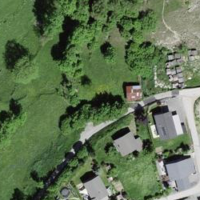
EUNIS habitat code: 55
Species observed at this site:
Lasiommata megera
Satyrus ferula
Stauroderus scalaris
Lasiommata maera
Papilio machaon
Pernis apivorus
Lysandra coridon
Issoria lathonia
Psophus stridulus
Melanargia galathea
Aglais urticae
Melitaea didyma